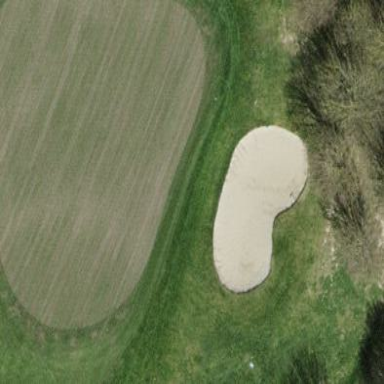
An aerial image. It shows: Green golf area with grass land use.